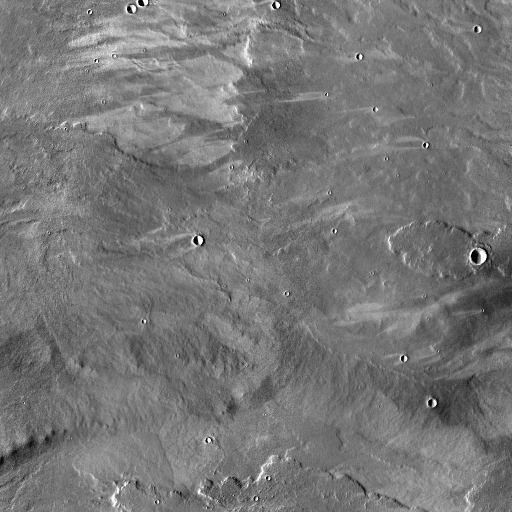
Crater classes present: Background, Other